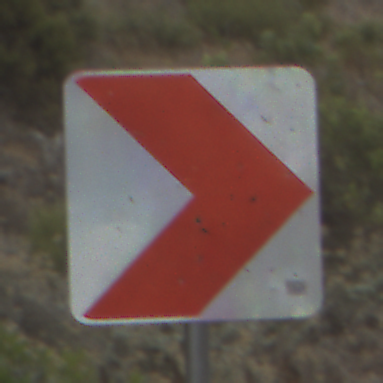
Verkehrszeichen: RichtungstafelnInKurvenKleinLinks
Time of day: Midday
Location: Outdoor (Nature)
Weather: Overcast
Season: NotSpecified
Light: Natural